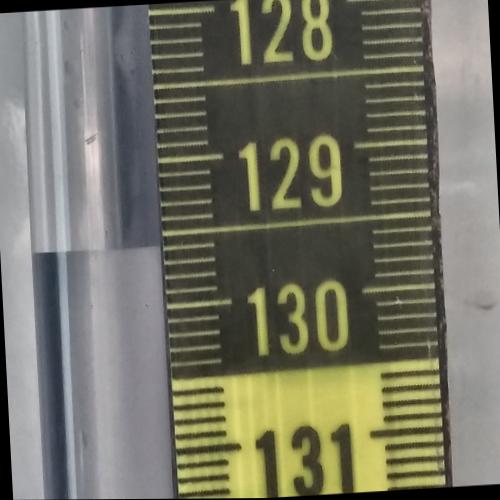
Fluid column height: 129.6 cm